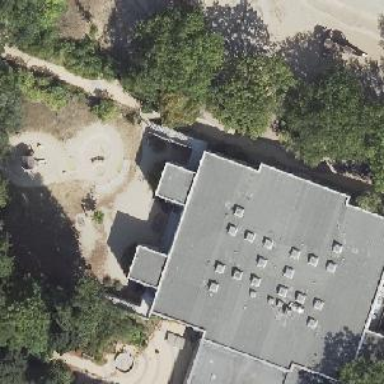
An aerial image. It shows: Part of building.